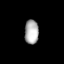
Tissue: lung
Cell type: Epithelial cells
Senescence score: 0.541
Nuclear area (px): 329
Mean DAPI intensity: 175.596